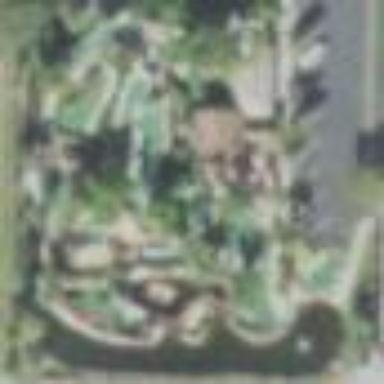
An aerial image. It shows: Miniature golf course.